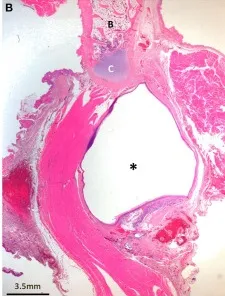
Excised thyroglossal duct cyst specimen from a 6-year-old male patient (case 3). Paired iodinated micro-CT imaging at 19.9 micron resolution.
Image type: pathology (h&e)